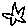
Label: star